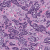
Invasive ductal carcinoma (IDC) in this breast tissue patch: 1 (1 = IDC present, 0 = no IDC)